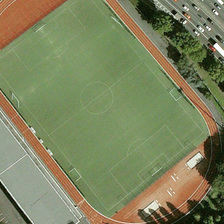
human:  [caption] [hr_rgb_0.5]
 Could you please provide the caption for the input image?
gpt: a playground is near some green trees and a road with many cars .

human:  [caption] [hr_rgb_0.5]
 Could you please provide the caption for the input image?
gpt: a playground is near some green trees and a road with many cars .

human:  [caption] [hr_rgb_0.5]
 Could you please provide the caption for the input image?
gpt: a playground is near some green trees and a road with many cars .

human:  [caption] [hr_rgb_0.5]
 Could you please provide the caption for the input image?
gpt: a playground is near some green trees and a road with many cars .

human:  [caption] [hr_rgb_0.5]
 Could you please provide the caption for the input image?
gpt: a playground is near some green trees and a road with many cars .